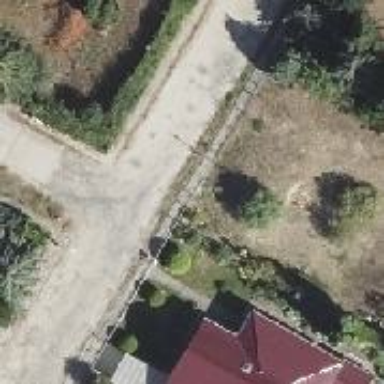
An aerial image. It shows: Gravel road in residential area.